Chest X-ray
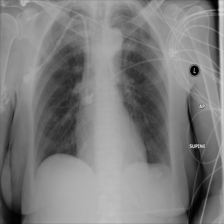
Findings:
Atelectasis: negative
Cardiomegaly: negative
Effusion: negative
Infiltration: positive
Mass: negative
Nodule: negative
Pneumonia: negative
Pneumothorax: negative
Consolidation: negative
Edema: negative
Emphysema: negative
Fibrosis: negative
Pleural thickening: negative
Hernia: negative